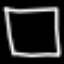
Label: square